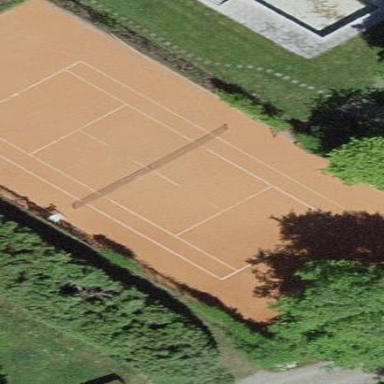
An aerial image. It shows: Tennis court on pitch.